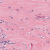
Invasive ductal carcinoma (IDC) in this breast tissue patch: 0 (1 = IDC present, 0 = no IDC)